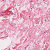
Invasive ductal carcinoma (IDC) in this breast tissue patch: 0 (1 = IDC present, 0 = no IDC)